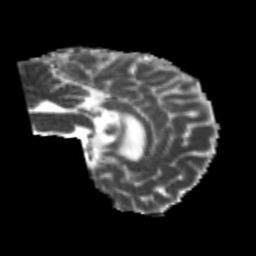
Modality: MD
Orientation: sagittal
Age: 23
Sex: male
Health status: healthy
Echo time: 0.074 s